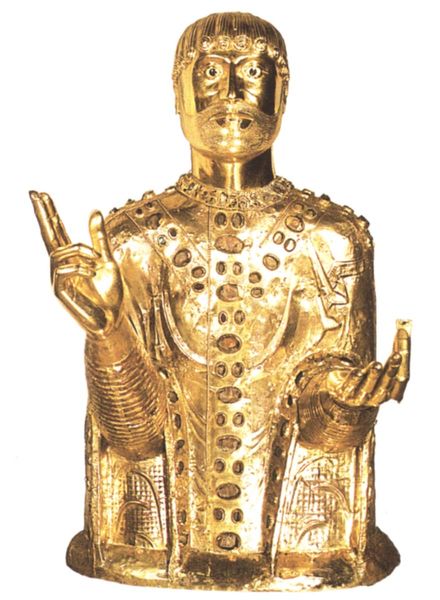
Titel: Reliquienbüste des hl. Baudimus
Standort: Saint-Nectaire (EU - F)
Schlagwörter: hand, kopf, mann, finger, haar, mund, nase, hochformat, bart, jacke, arme, augen, gesicht, kragen, steine, hals, hände, porträt, kirche, auge, figur, gewand, gold, haare, mantel, edelsteine, gotik, knopf, locken, schultern, farbig, farbe, büste, glanz, metall, zeigen, knöpfe, oberkörper, vergoldet, gestus, jesus, mittelalter, erhoben, romanik, glauben, schwur, friede, pompös, gemme, reliquiar, gemmen, mantra